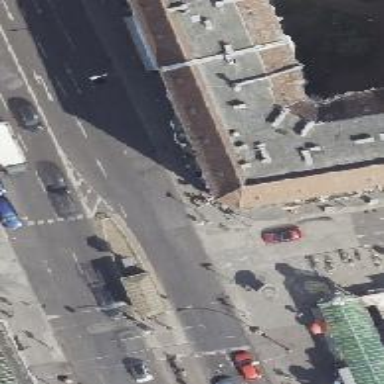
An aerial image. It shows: Pub.